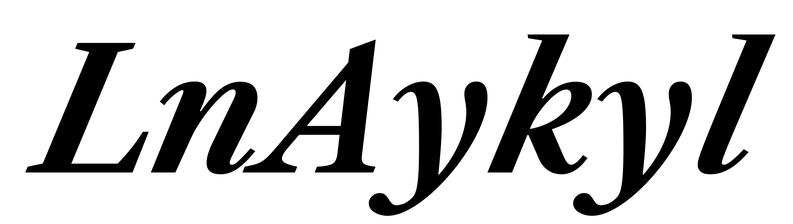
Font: LibreCaslonText-Italic_Bold_Italic